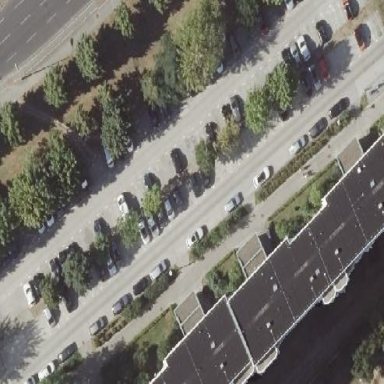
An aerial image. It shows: Street-side parking area with compacted surface.